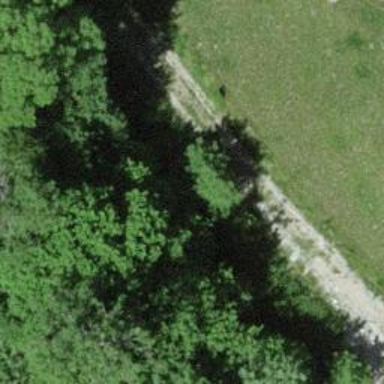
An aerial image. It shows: Track with fine gravel surface of grade2 quality.